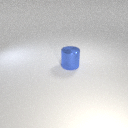
large blue metal cylinder